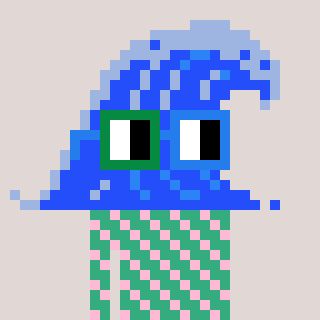
a pixel art character with square green and blue glasses, a wave-shaped head and a teal-colored body on a warm background